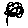
Label: flower